Field crop: tomato
Growth stage: 1
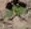
Species: solanum